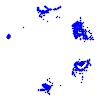
Particle: pion